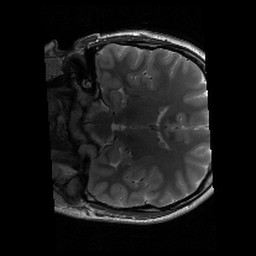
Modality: T2w
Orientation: coronal
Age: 23
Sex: female
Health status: healthy
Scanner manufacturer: siemens
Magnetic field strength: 3 T
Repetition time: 6 s
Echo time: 0.064 s